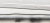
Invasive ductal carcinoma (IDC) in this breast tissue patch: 0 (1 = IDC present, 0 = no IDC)